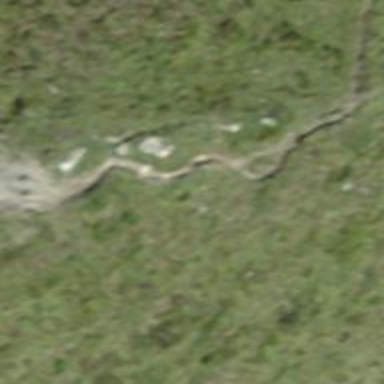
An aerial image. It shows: Ground path.